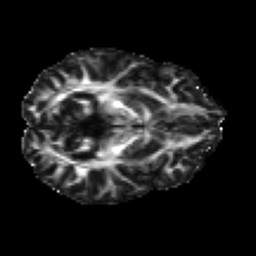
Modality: FA
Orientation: axial
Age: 23
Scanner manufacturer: siemens
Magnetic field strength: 3 T
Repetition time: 4.52 s
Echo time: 0.084 s